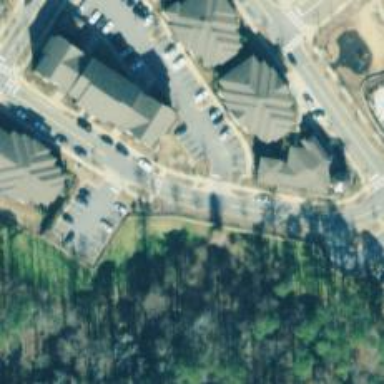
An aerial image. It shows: Residential road with separate sidewalk.